Field crop: maize
Growth stage: 2
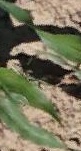
Species: maize